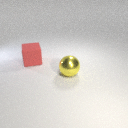
large yellow metal sphere in front of large red rubber cube